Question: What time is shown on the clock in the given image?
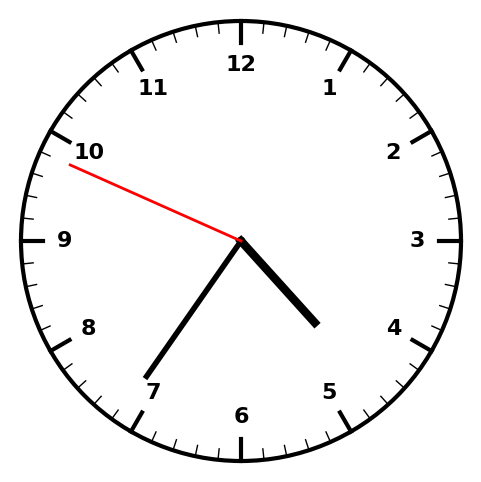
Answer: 04:35:49